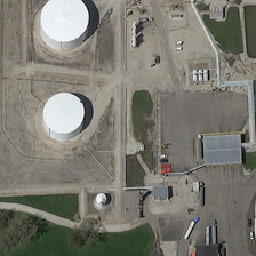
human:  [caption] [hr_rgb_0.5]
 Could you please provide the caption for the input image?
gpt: Two reservoirs near Barriland and Green Grass.

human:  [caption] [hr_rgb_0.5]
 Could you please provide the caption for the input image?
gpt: The two oil storage tanks are close to Barrelan and Green Ranch.

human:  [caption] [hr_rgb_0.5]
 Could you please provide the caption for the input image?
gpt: The two storage tanks are located near Barreland and Green Grass.

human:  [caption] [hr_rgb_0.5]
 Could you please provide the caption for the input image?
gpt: Two storage tanks near Bareland and Green Meadows.

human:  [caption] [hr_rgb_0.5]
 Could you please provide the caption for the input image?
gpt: There are two tanks near Barreran and Green Grass.